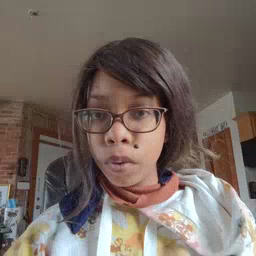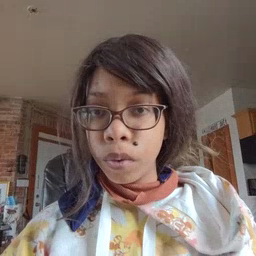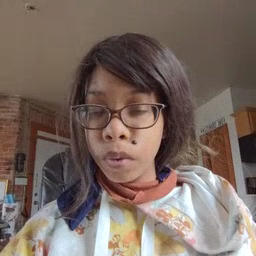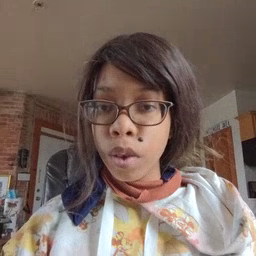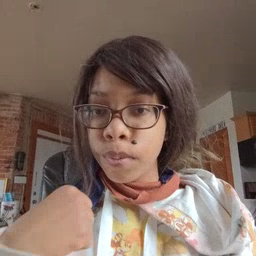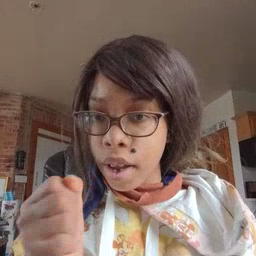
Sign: make